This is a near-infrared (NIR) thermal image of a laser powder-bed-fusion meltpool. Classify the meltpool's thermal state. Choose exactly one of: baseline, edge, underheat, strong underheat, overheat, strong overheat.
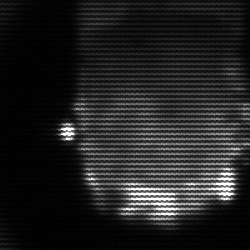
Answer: baseline